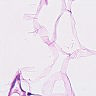
Metastatic tissue present: no